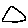
Label: triangle